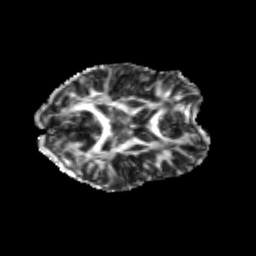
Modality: FA
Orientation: axial
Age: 25
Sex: female
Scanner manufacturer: siemens
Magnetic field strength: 3 T
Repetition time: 3.5 s
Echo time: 0.104 s